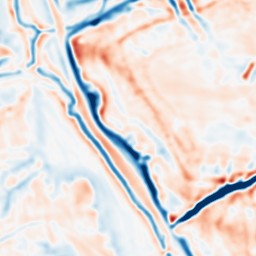
Category: multiscale
Decomposition family: dog_multiscale
Decomposition parameters: sigma_ratio: 1.4
n_scales: 3
base_sigma: 2
Upsampling method: fft_zeropad
Upsampling parameters: scale: 4
Upsampling scale: 4